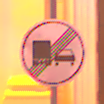
Verkehrszeichen: EndeUeberholverbotKraftfahrzeuge
Umgebung: Outdoor, Urban
Tageszeit: Night
Wetter: Overcast
Licht: Artificial
Jahreszeit: Winter
Kontrast: MediumContrast